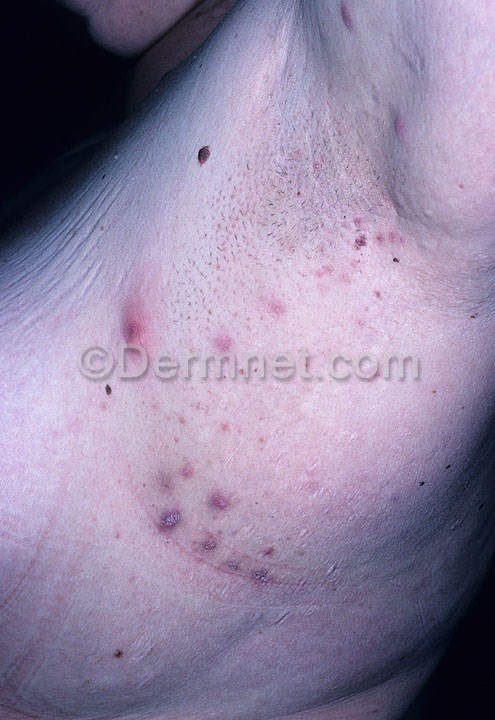
Disease: Acne and Rosacea Photos